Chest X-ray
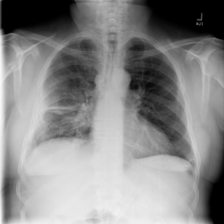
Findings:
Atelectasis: negative
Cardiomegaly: negative
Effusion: negative
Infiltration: positive
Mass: negative
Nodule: negative
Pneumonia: negative
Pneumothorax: positive
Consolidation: negative
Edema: negative
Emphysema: negative
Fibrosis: negative
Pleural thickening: negative
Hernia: negative